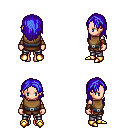
a pixel art fantasy rpg character, female body template, human, light skin, leather chest armor, metal pants, blue long hairstyle, cloth bracers, gold boots, four views (front, back, left, right), 2x2 character sprite sheet, small pixel art, hard edges, no anti-aliasing